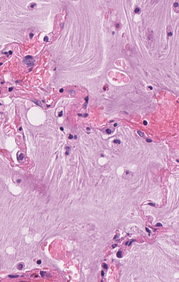
Tumor epithelial tissue: no
Tumor-associated stroma tissue: no
Normal tissue: yes